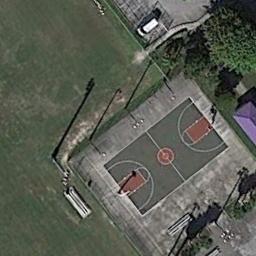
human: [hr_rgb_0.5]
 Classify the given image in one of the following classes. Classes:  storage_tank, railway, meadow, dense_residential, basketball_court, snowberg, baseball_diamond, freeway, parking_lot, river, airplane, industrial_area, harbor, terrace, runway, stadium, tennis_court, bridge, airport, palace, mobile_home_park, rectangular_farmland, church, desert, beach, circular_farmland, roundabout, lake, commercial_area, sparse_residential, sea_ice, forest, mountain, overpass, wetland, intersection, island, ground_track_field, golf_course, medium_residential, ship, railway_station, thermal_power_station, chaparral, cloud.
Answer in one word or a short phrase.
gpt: basketball_court